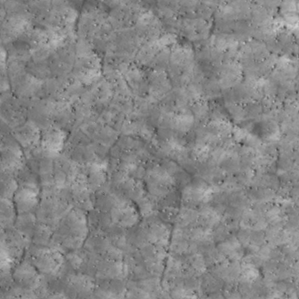
Label: non_frost